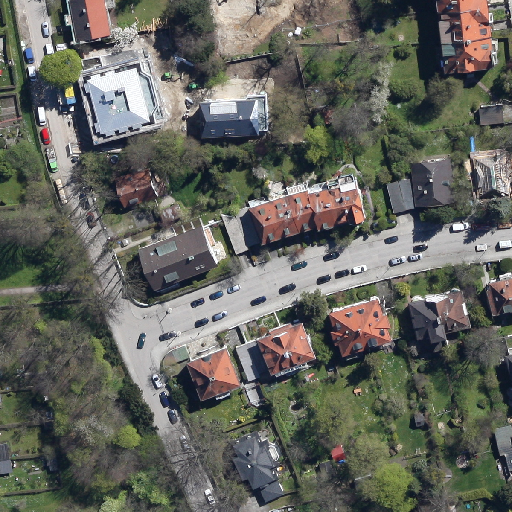
Referring expression: heavy-duty vehicle in the parking area